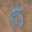
Label: 5